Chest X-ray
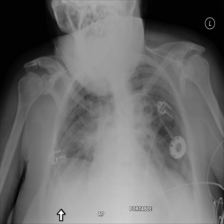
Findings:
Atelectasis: negative
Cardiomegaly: negative
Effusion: negative
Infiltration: negative
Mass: negative
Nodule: negative
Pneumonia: negative
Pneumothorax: negative
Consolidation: negative
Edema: negative
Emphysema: negative
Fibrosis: negative
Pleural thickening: negative
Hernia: negative